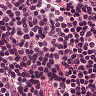
Metastatic tissue present: no